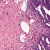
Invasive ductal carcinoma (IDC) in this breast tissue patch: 0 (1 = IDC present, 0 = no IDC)